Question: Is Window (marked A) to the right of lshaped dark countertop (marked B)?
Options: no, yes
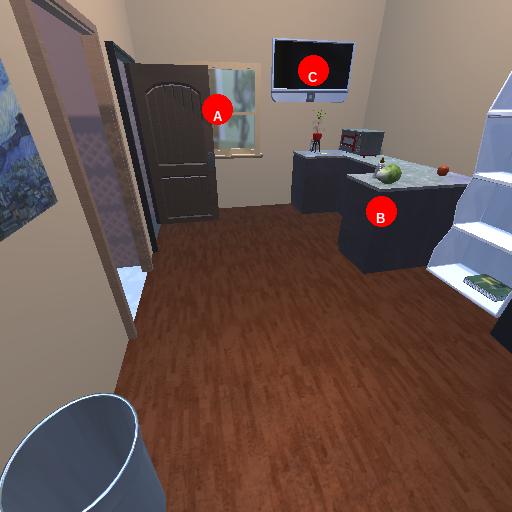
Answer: no